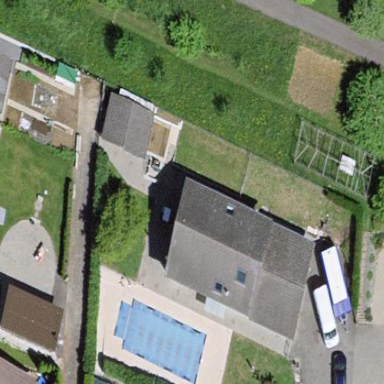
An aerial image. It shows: Detached building.